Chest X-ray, PA view. Patient: 48 years old, sex M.
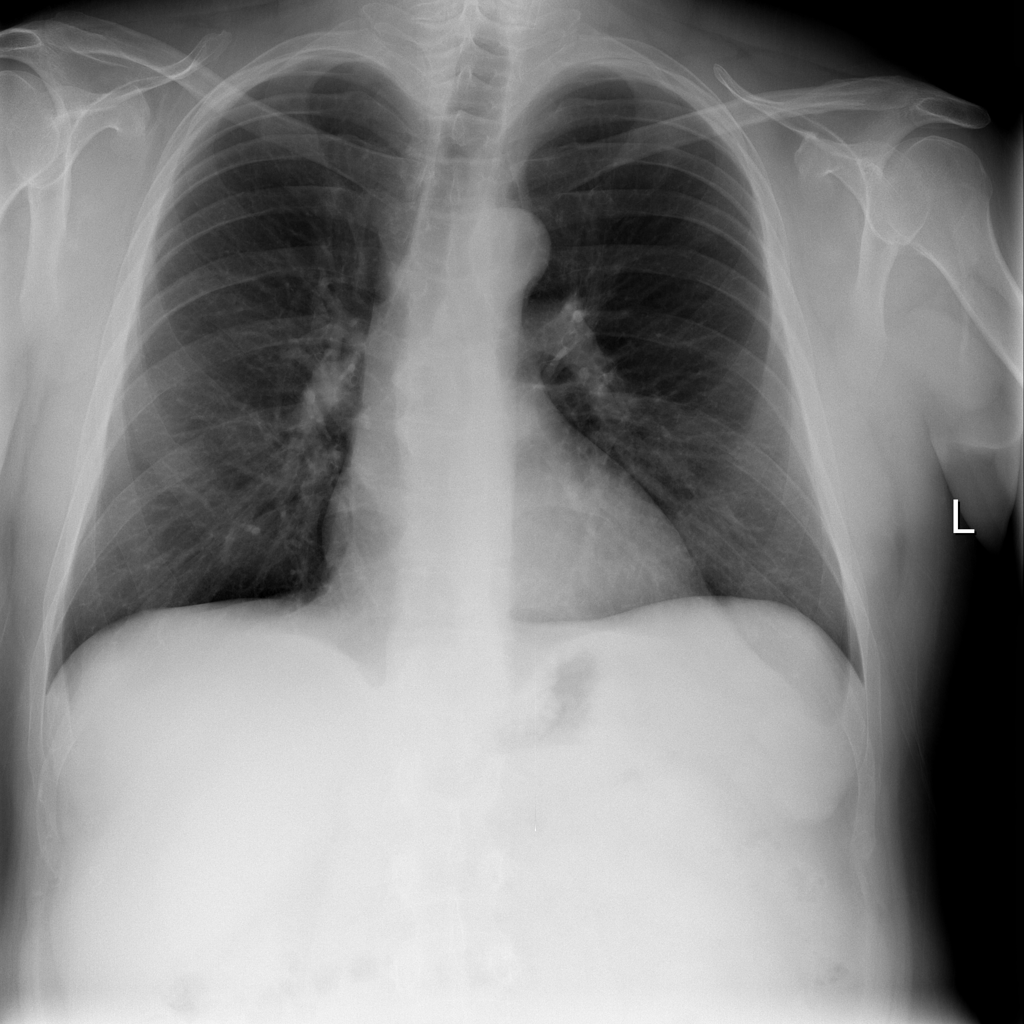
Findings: No Finding